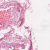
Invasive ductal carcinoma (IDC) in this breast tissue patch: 0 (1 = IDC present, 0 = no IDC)